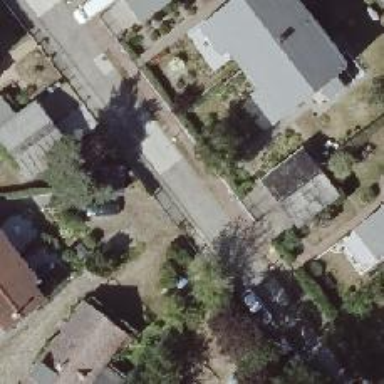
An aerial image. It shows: Residential road with concrete surface. There are sidewalks on both sides.